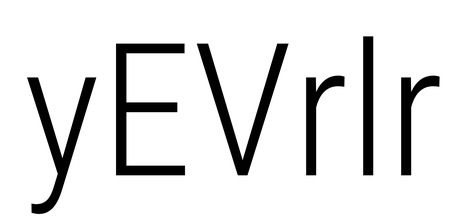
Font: Roboto_Condensed_Light